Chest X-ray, AP view. Patient: 62 years old, sex M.
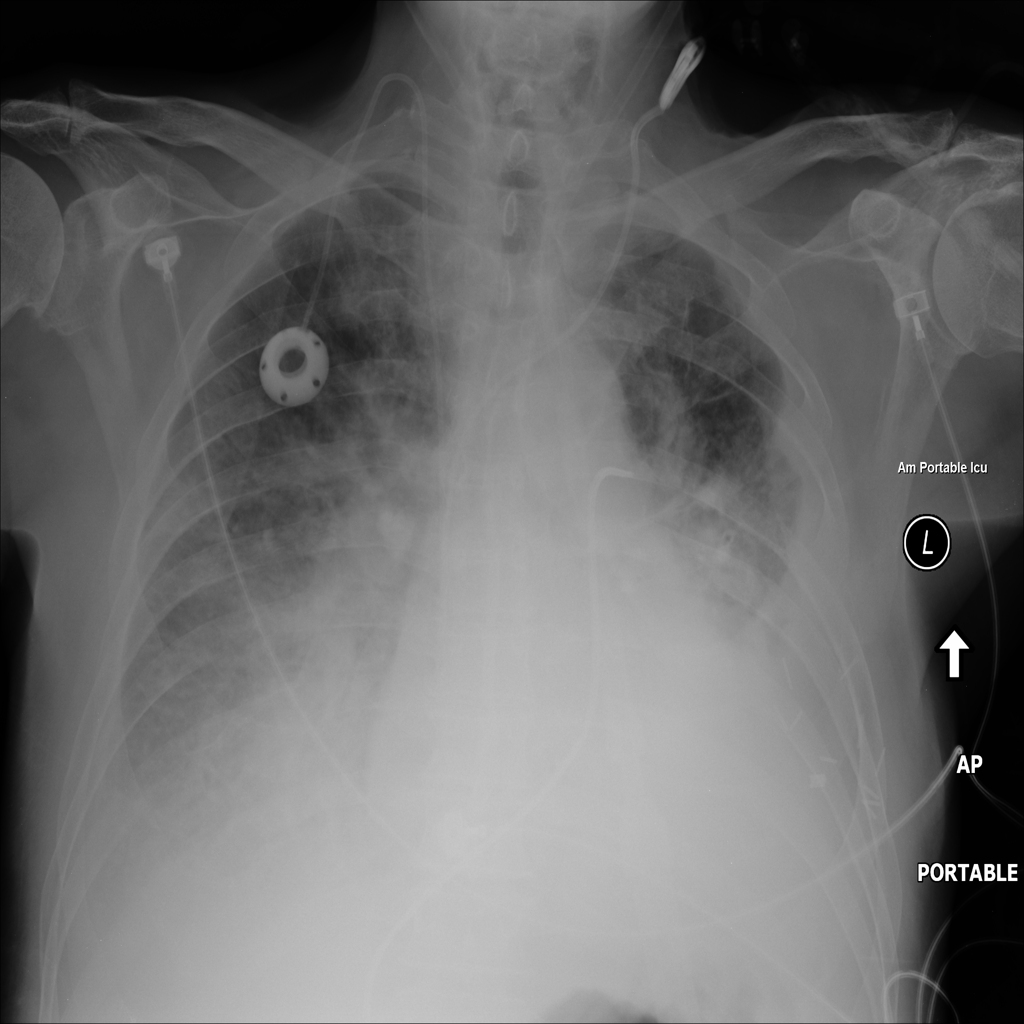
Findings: Atelectasis, Effusion, Infiltration